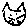
Label: cat